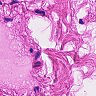
Metastatic tissue present: no